Question: I am trying to fill the screen with divs, and I'm thinking about using php to dynamically resize the divs based on the screen resoultion, so, for example, 16 divs always appear in each row.

Example A is the problem, in Example B I resize the divs to fit the screen.
So, is this efficient? I would have something like this for each background image of each div:
'''
/bgimage.php?id=123456&resize=125
'''
Where resize is calculated by dividing the browser width by 16, or the # of divs I want in each row.
I'm not sure about using this method, because I don't want the divs to appear to small if the resolution is very low.
Any other suggestions? Could this be done better using just CSS or javascript?
The
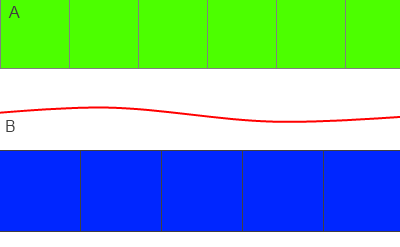
Answer: I don't see why you need any scripting in any language?
If you set every div to float left with a width of 6% then 16 divs will take up 96% of the width no matter what the screen is resized to. You can wrap them in another div with a 4% margin to handle the remaining 4%.